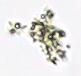
Label: Detritus